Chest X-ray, PA view. Patient: 13 years old, sex M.
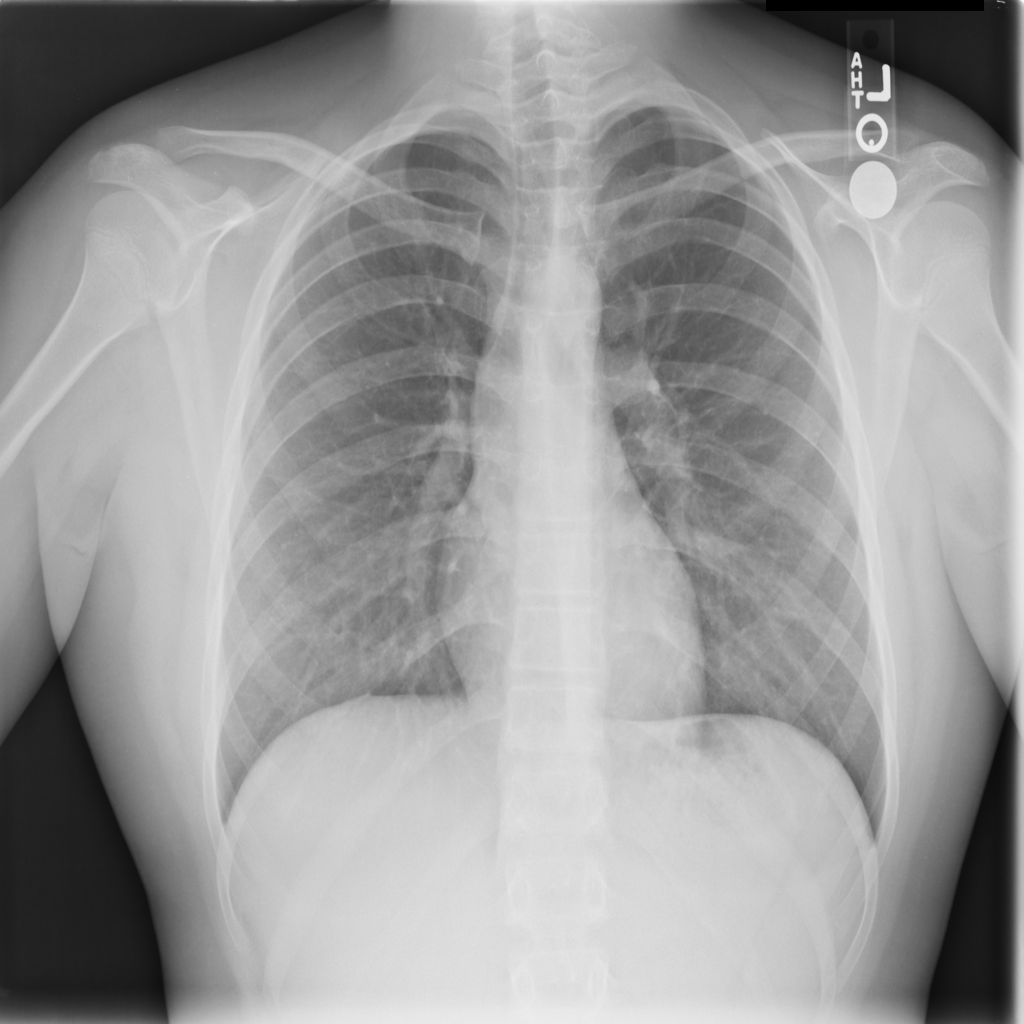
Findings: No Finding